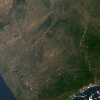
Label: land